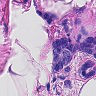
Metastatic tissue present: yes